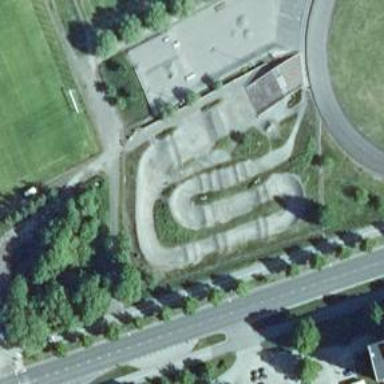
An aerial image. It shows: Cycling track within leisure land area.